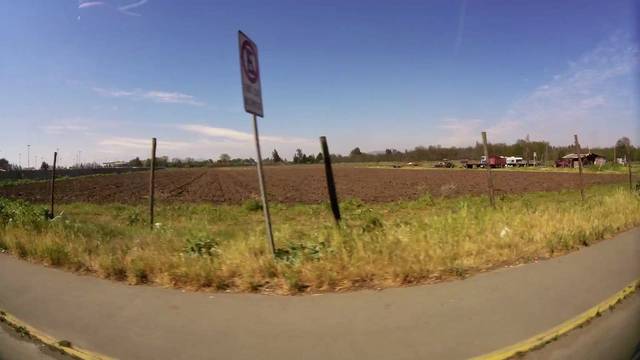
Region: Chile
Coordinates: -33.619, -70.908